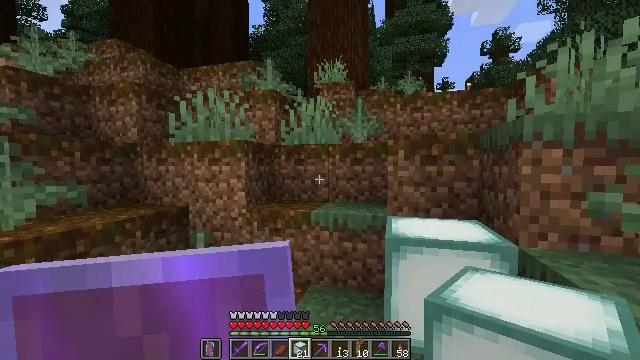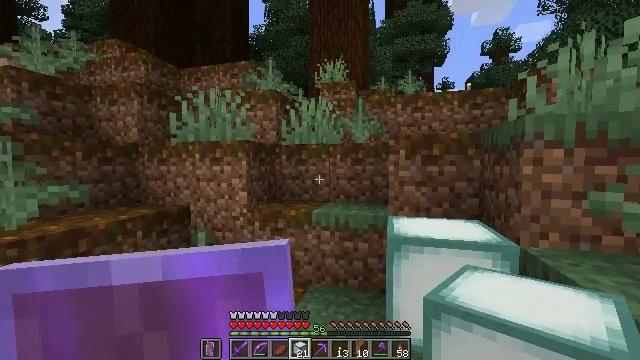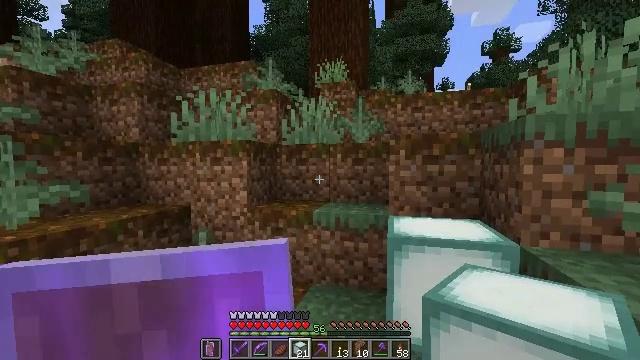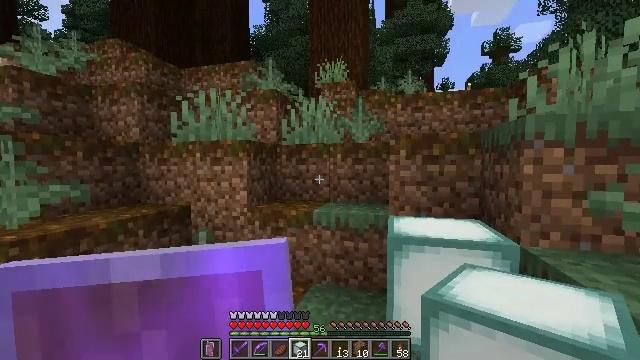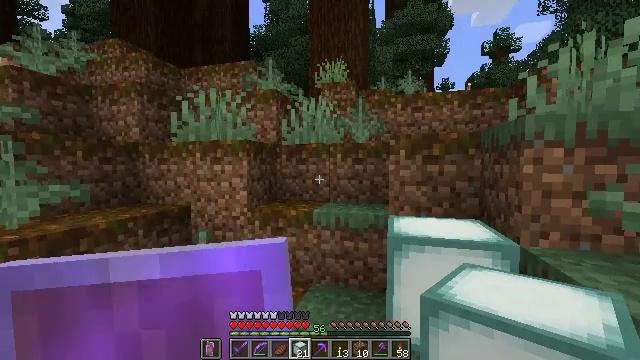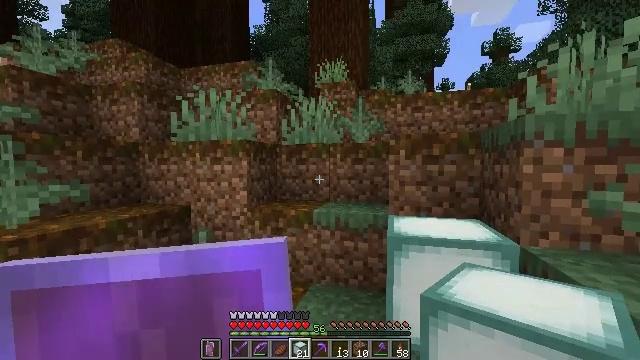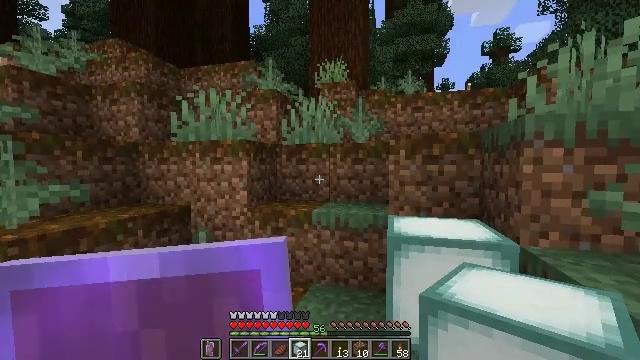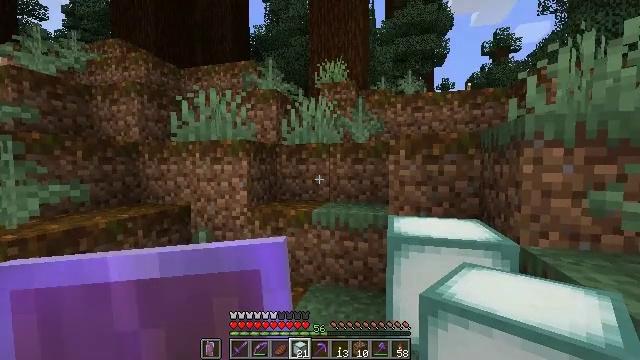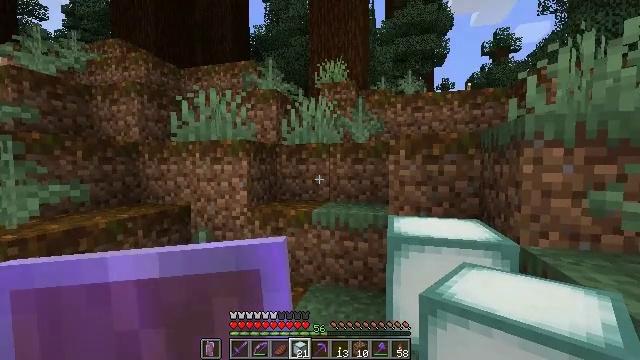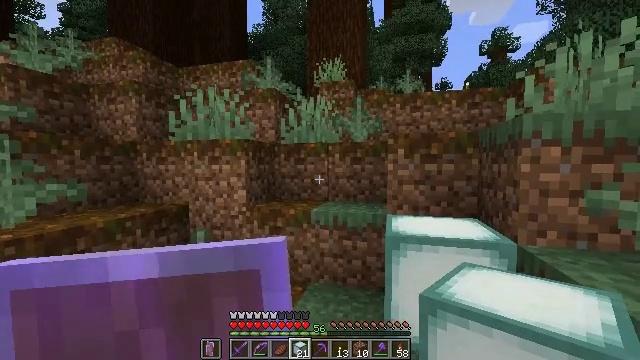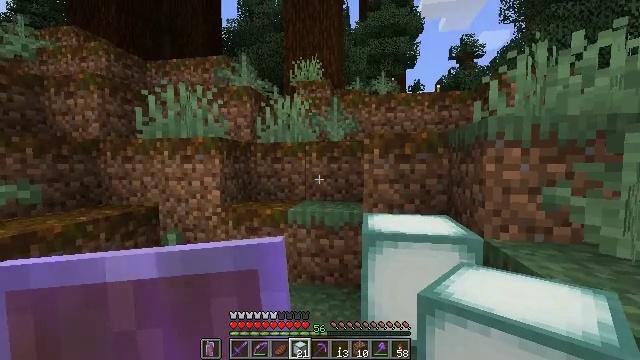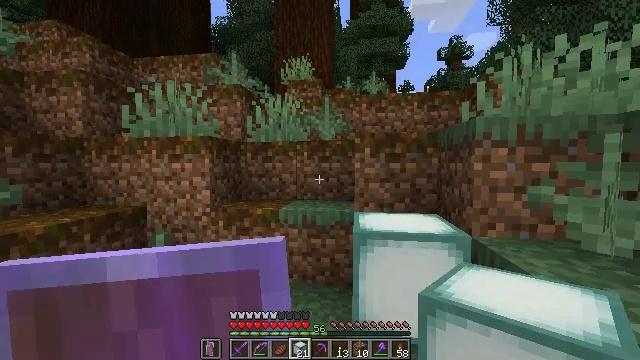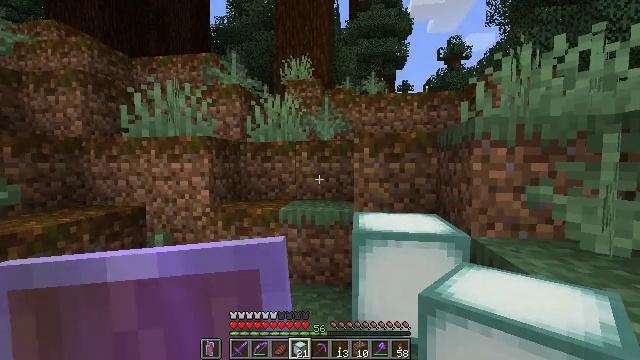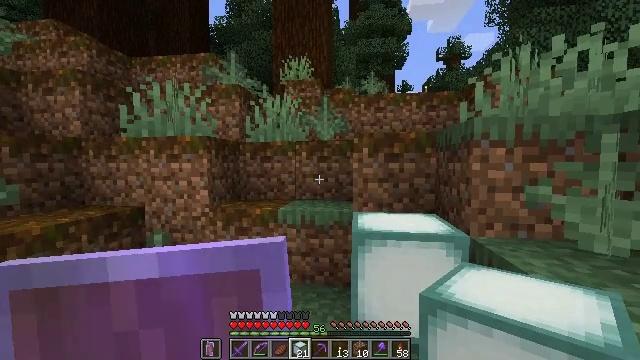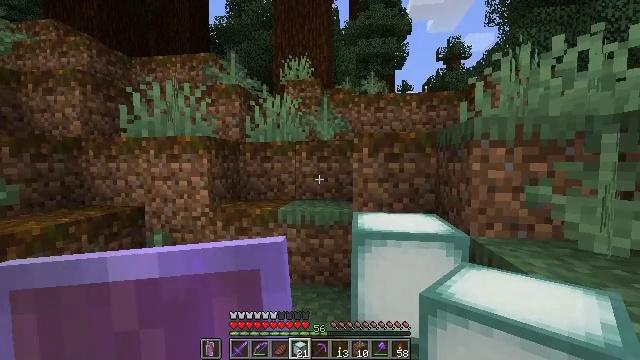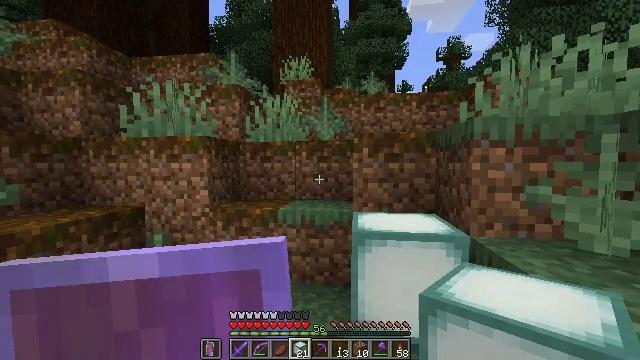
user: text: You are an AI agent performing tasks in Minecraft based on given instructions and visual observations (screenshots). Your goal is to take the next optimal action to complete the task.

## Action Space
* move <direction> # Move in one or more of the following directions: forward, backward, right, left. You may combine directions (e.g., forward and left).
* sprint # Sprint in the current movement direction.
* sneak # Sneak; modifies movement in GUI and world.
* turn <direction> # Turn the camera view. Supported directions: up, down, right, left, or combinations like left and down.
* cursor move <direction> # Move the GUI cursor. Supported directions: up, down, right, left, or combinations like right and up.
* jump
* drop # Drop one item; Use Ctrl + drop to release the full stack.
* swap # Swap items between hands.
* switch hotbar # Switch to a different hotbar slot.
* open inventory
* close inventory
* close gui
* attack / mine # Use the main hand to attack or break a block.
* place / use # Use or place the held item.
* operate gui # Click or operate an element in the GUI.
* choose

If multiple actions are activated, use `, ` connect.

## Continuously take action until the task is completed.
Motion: motion action
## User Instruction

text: Collect the sea lantern for its light.
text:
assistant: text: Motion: no_op
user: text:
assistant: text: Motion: no_op
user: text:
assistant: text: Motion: no_op
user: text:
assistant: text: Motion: no_op
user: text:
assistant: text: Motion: no_op
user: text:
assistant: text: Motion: no_op
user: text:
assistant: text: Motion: no_op
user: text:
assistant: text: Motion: no_op
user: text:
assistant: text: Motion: no_op
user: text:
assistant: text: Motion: turn right
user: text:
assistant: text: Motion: turn right
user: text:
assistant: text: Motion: no_op
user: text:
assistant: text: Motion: no_op
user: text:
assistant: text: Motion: no_op
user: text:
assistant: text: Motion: no_op
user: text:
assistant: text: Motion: no_op
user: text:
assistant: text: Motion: no_op
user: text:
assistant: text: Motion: no_op
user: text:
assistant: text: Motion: no_op
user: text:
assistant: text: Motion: no_op
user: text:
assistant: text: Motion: turn right and down
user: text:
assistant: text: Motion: turn right and down
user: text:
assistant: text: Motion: turn right and down
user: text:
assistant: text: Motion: no_op
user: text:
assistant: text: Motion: no_op
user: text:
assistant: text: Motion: no_op
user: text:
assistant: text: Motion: no_op
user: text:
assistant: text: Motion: no_op
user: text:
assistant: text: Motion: no_op
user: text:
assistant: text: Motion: no_op